五年级 · 立体几何学
在一块长 $40 \mathrm{~cm}$, 宽 $30 \mathrm{~cm}$ 的长方形铁皮的四个角上分别剪去边长 $5 \mathrm{~cm}$ 的无盖铁盒, 这个铁盒的容积是 \$ \qquad \$ -
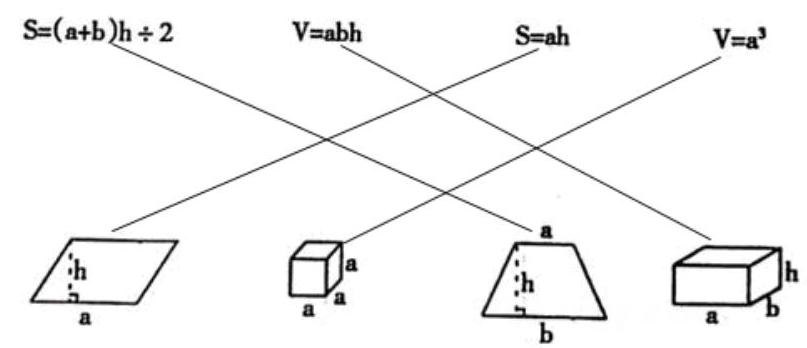
答案: 3000 立方厘米24. 答案: